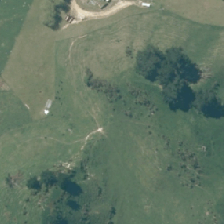
Land cover: deciduous_hardwood